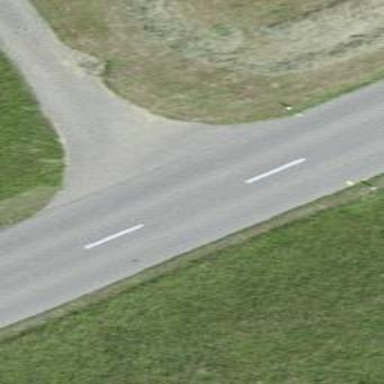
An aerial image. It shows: Tertiary road with asphalt surface.